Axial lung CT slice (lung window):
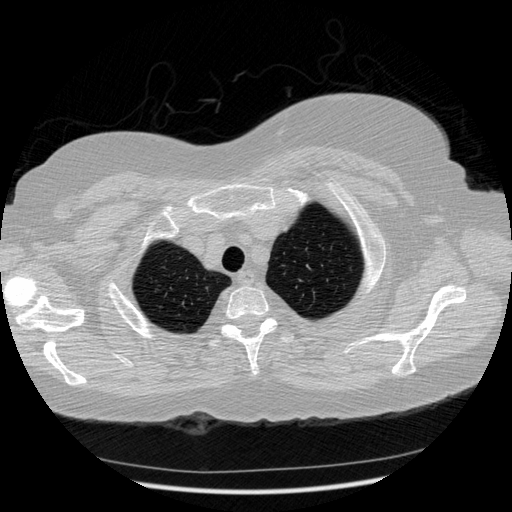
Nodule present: no